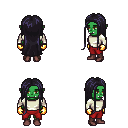
a pixel art fantasy rpg character, female body template, orc, green skin, white long-sleeve shirt, red pants, raven extra-long hairstyle, gold gloves, maroon shoes, four views (front, back, left, right), 2x2 character sprite sheet, small pixel art, hard edges, no anti-aliasing